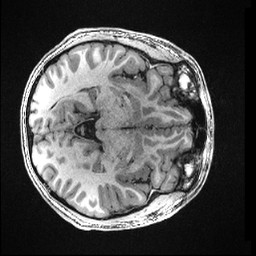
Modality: T1w
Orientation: axial
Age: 25
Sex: male
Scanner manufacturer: ge
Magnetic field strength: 3 T
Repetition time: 0.008096 s
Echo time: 0.003548 s